Chest X-ray. View position: PA
Patient age: 51
Patient sex: F
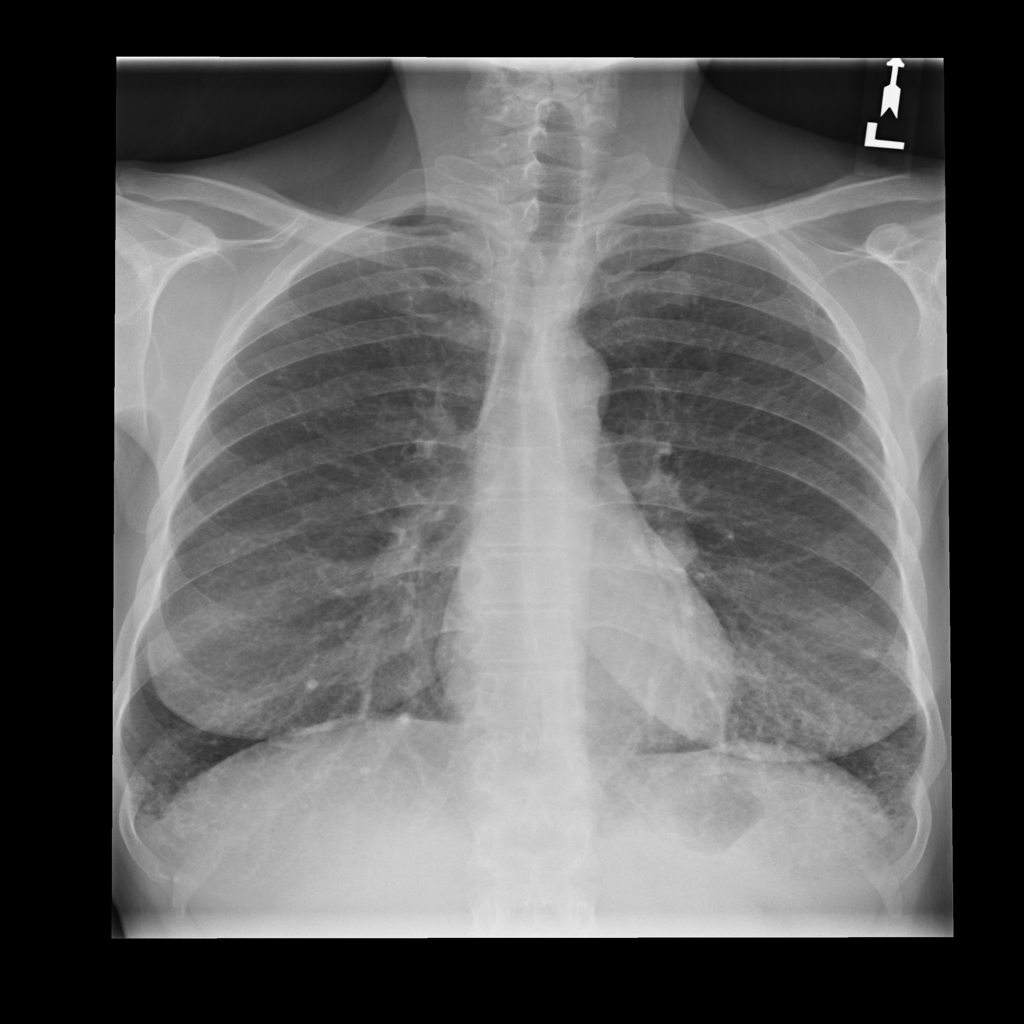
Finding: Pneumothorax